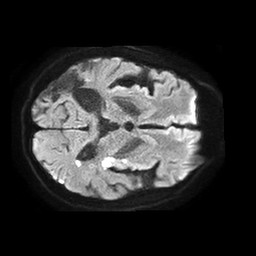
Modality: TRACE
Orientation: axial
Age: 51
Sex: male
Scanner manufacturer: philips
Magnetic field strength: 1.5 T
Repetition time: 4.6 s
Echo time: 0.08631 s